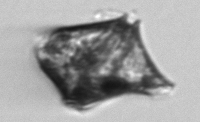
Label: Protoperidinium